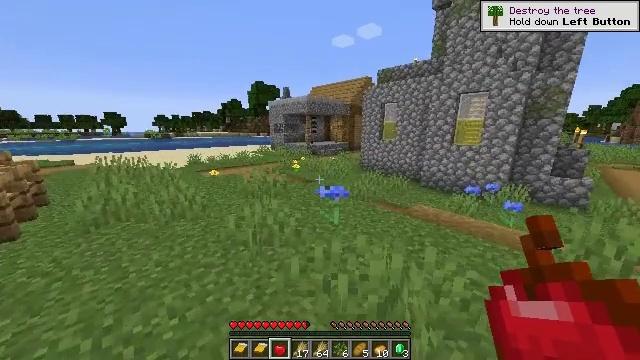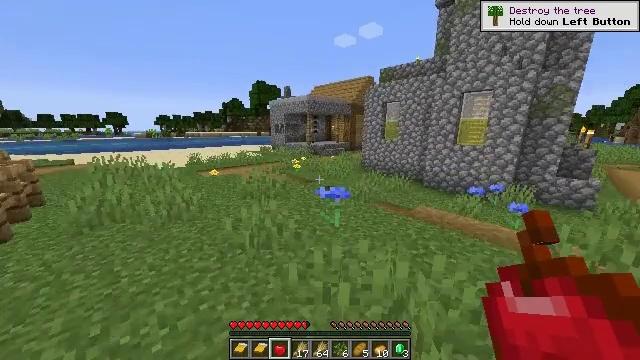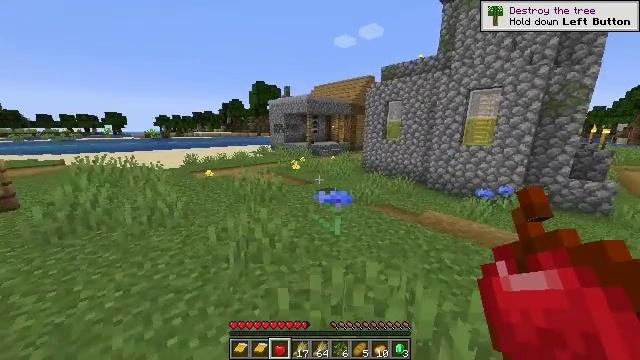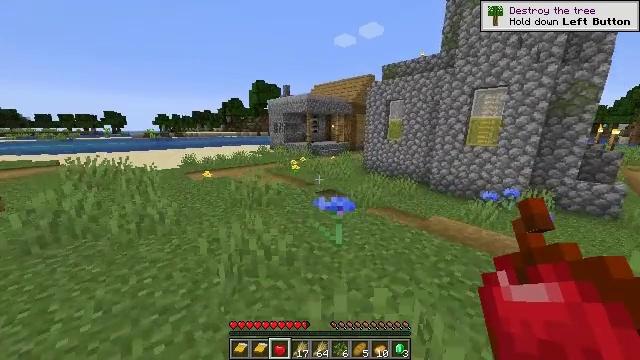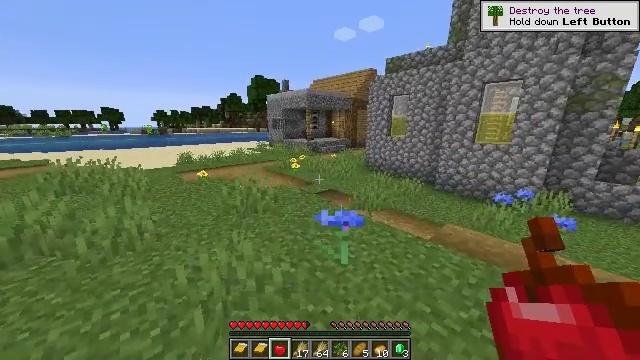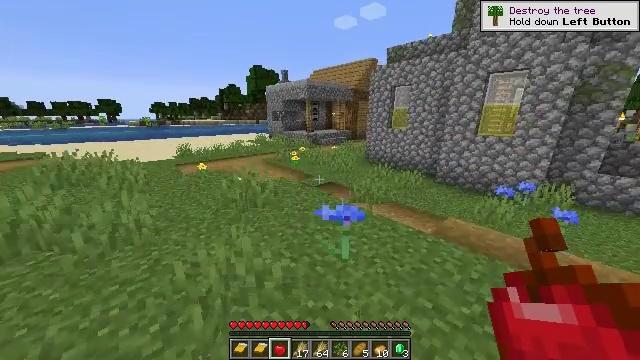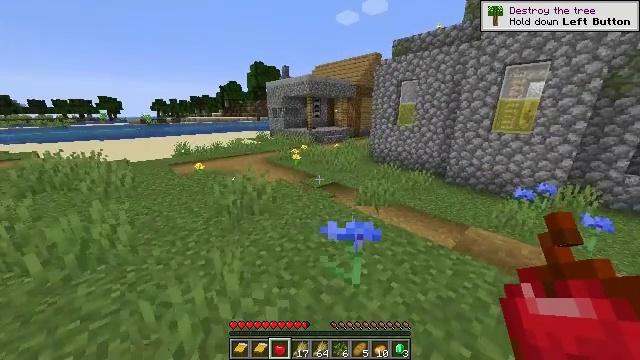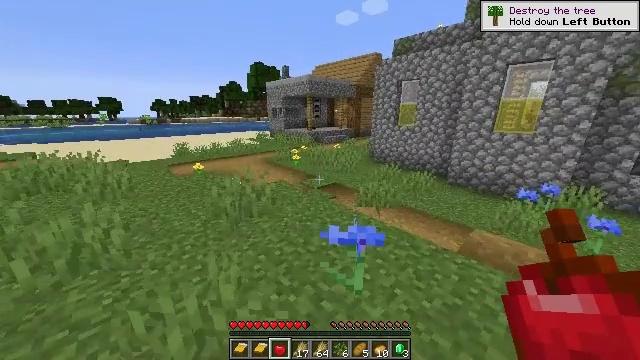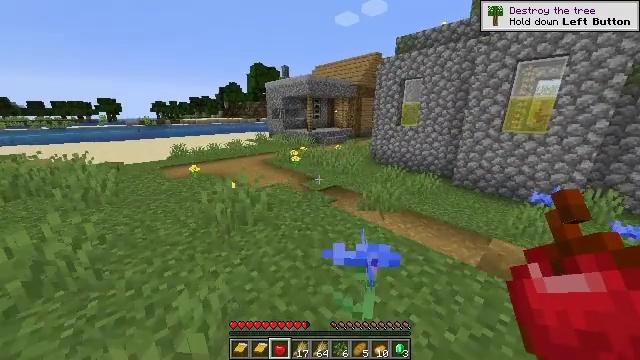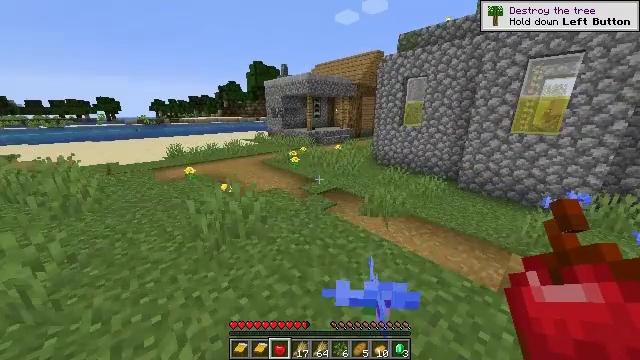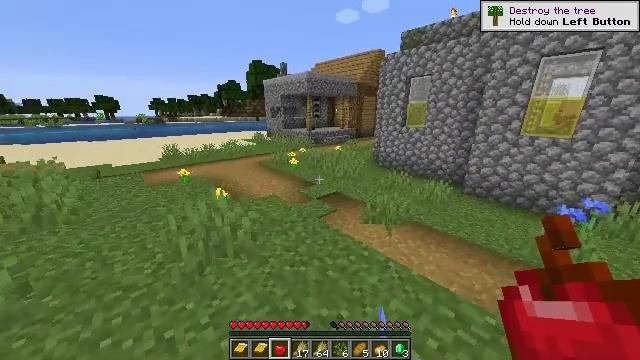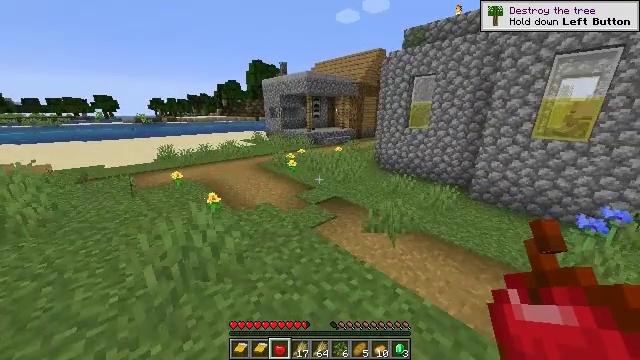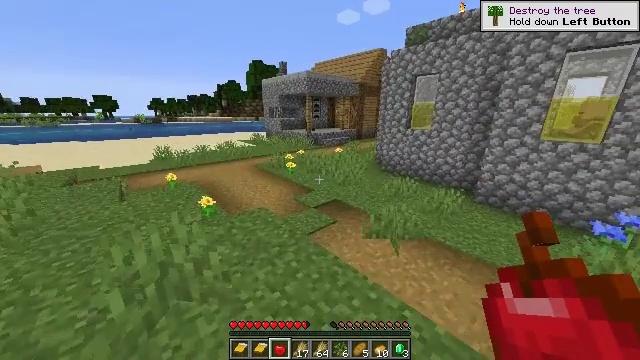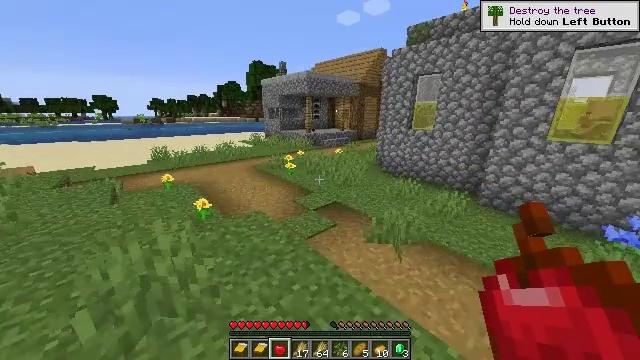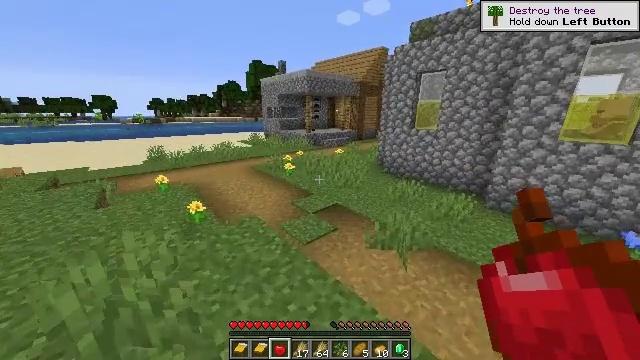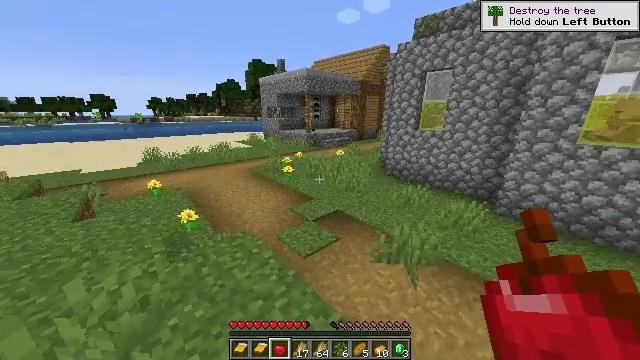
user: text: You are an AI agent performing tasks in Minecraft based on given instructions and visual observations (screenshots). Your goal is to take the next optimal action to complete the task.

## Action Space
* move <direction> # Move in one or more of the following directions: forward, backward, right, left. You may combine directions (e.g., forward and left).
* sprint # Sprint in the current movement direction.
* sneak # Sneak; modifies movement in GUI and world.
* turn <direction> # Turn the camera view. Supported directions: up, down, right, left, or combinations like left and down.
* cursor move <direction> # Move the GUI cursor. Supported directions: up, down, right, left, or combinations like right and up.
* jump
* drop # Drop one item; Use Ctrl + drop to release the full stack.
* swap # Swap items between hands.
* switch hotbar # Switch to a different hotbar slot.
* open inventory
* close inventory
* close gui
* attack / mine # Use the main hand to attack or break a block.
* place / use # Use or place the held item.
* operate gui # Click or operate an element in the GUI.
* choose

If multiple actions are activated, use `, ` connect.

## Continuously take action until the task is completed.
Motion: motion action
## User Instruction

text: craft item air
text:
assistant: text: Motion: move forward
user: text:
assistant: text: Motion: move forward
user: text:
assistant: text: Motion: move forward
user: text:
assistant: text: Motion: move forward
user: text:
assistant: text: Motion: move forward, turn down
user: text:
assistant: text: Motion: move forward
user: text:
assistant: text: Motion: move forward
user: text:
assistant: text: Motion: move forward
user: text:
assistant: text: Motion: move forward
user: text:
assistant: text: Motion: move forward
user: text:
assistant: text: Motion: move forward
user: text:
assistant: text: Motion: move forward
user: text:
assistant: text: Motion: move forward
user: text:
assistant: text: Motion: move forward
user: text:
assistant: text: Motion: move forward
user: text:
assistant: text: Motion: move forward
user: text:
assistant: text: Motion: move forward
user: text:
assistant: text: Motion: move forward
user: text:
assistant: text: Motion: move forward
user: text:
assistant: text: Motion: move forward
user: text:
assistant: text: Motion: move forward
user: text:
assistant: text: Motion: move forward, turn left and up
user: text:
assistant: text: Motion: move forward, turn left
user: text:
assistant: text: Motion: move forward
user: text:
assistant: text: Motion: move forward
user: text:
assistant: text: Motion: move forward
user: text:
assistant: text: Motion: move forward
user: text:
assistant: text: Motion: move forward
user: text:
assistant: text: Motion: move forward
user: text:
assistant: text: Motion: move forward